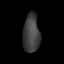
Tissue: lung
Cell type: Endothelial cells
Senescence score: 0.08623
Nuclear area (px): 630
Mean DAPI intensity: 63.314